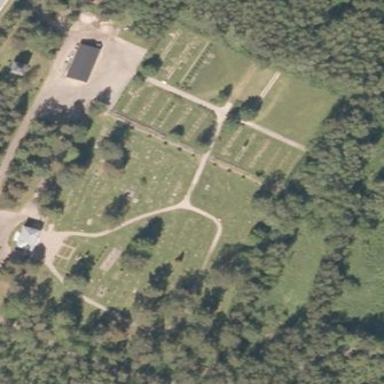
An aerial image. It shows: Cemetery.